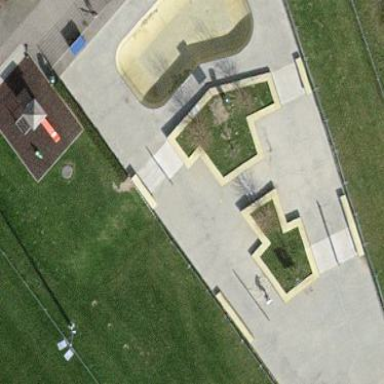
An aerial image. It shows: Concrete pitch for leisure land activities.